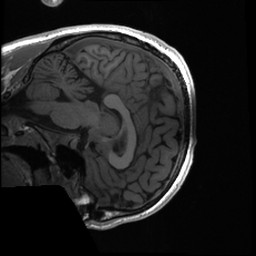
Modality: T1w
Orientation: sagittal
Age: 18
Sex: female